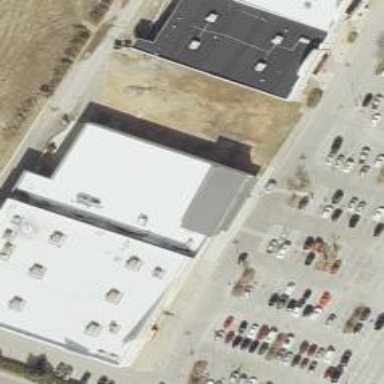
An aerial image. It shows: Retail building housing supermarket.